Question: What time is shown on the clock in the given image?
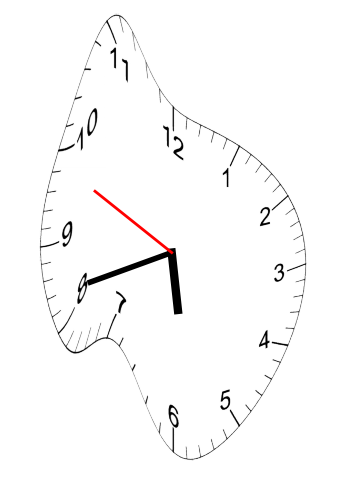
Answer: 05:41:49